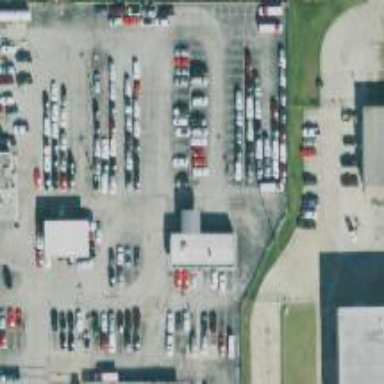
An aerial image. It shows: Car rental service.